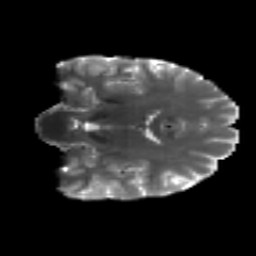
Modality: T2w
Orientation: coronal
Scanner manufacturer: siemens
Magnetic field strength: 3 T
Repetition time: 4.16 s
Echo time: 0.0806 s